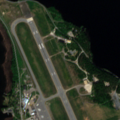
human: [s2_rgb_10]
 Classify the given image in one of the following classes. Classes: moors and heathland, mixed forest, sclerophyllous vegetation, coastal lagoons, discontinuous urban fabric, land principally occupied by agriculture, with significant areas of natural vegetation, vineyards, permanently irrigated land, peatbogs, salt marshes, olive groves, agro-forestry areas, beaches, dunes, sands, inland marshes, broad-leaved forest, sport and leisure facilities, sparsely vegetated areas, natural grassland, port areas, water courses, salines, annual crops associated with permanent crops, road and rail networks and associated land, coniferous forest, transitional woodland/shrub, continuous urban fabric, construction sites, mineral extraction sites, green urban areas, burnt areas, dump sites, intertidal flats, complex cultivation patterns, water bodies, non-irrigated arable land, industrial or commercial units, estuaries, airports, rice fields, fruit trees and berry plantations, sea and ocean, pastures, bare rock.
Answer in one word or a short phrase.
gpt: airports, water bodies